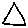
Label: triangle